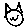
Label: cat